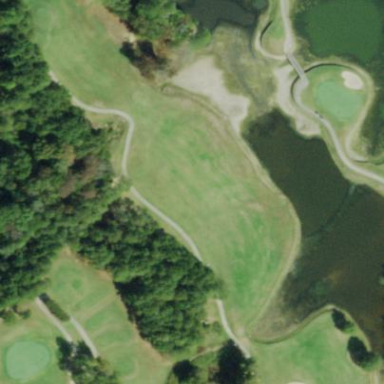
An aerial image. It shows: Water hazard in golf course. The hazard is natural water feature.